Interaction volume radius: 5 \u00c5
Interaction volume height: 30 \u00c5
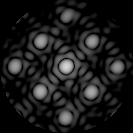
Disorder parameter: 0.1268